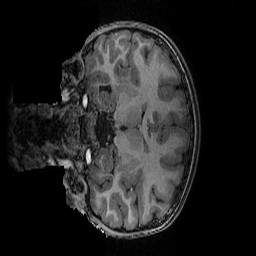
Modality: T1w
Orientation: coronal
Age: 11
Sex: female
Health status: ill
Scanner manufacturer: ge
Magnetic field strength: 3 T
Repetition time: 0.007664 s
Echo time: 0.00342 s